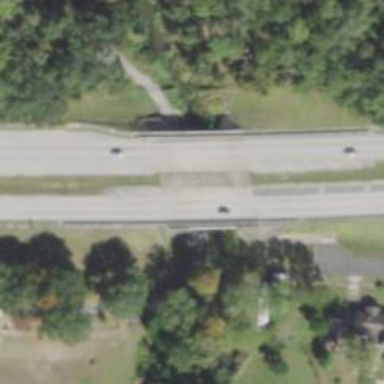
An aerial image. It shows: Bridge crossing over highway trunk expressway.